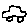
Label: car